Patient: sex M, age 42
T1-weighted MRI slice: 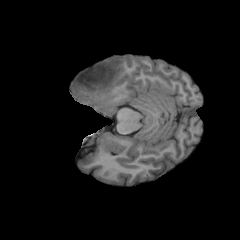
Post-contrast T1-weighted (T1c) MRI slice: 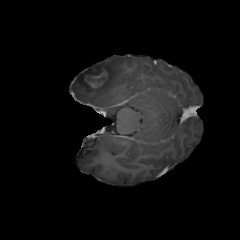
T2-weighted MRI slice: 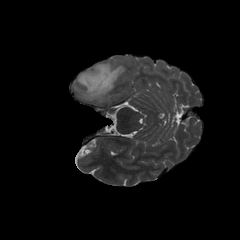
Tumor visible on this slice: yes
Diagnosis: Astrocytoma, IDH-mutant
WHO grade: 4